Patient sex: M
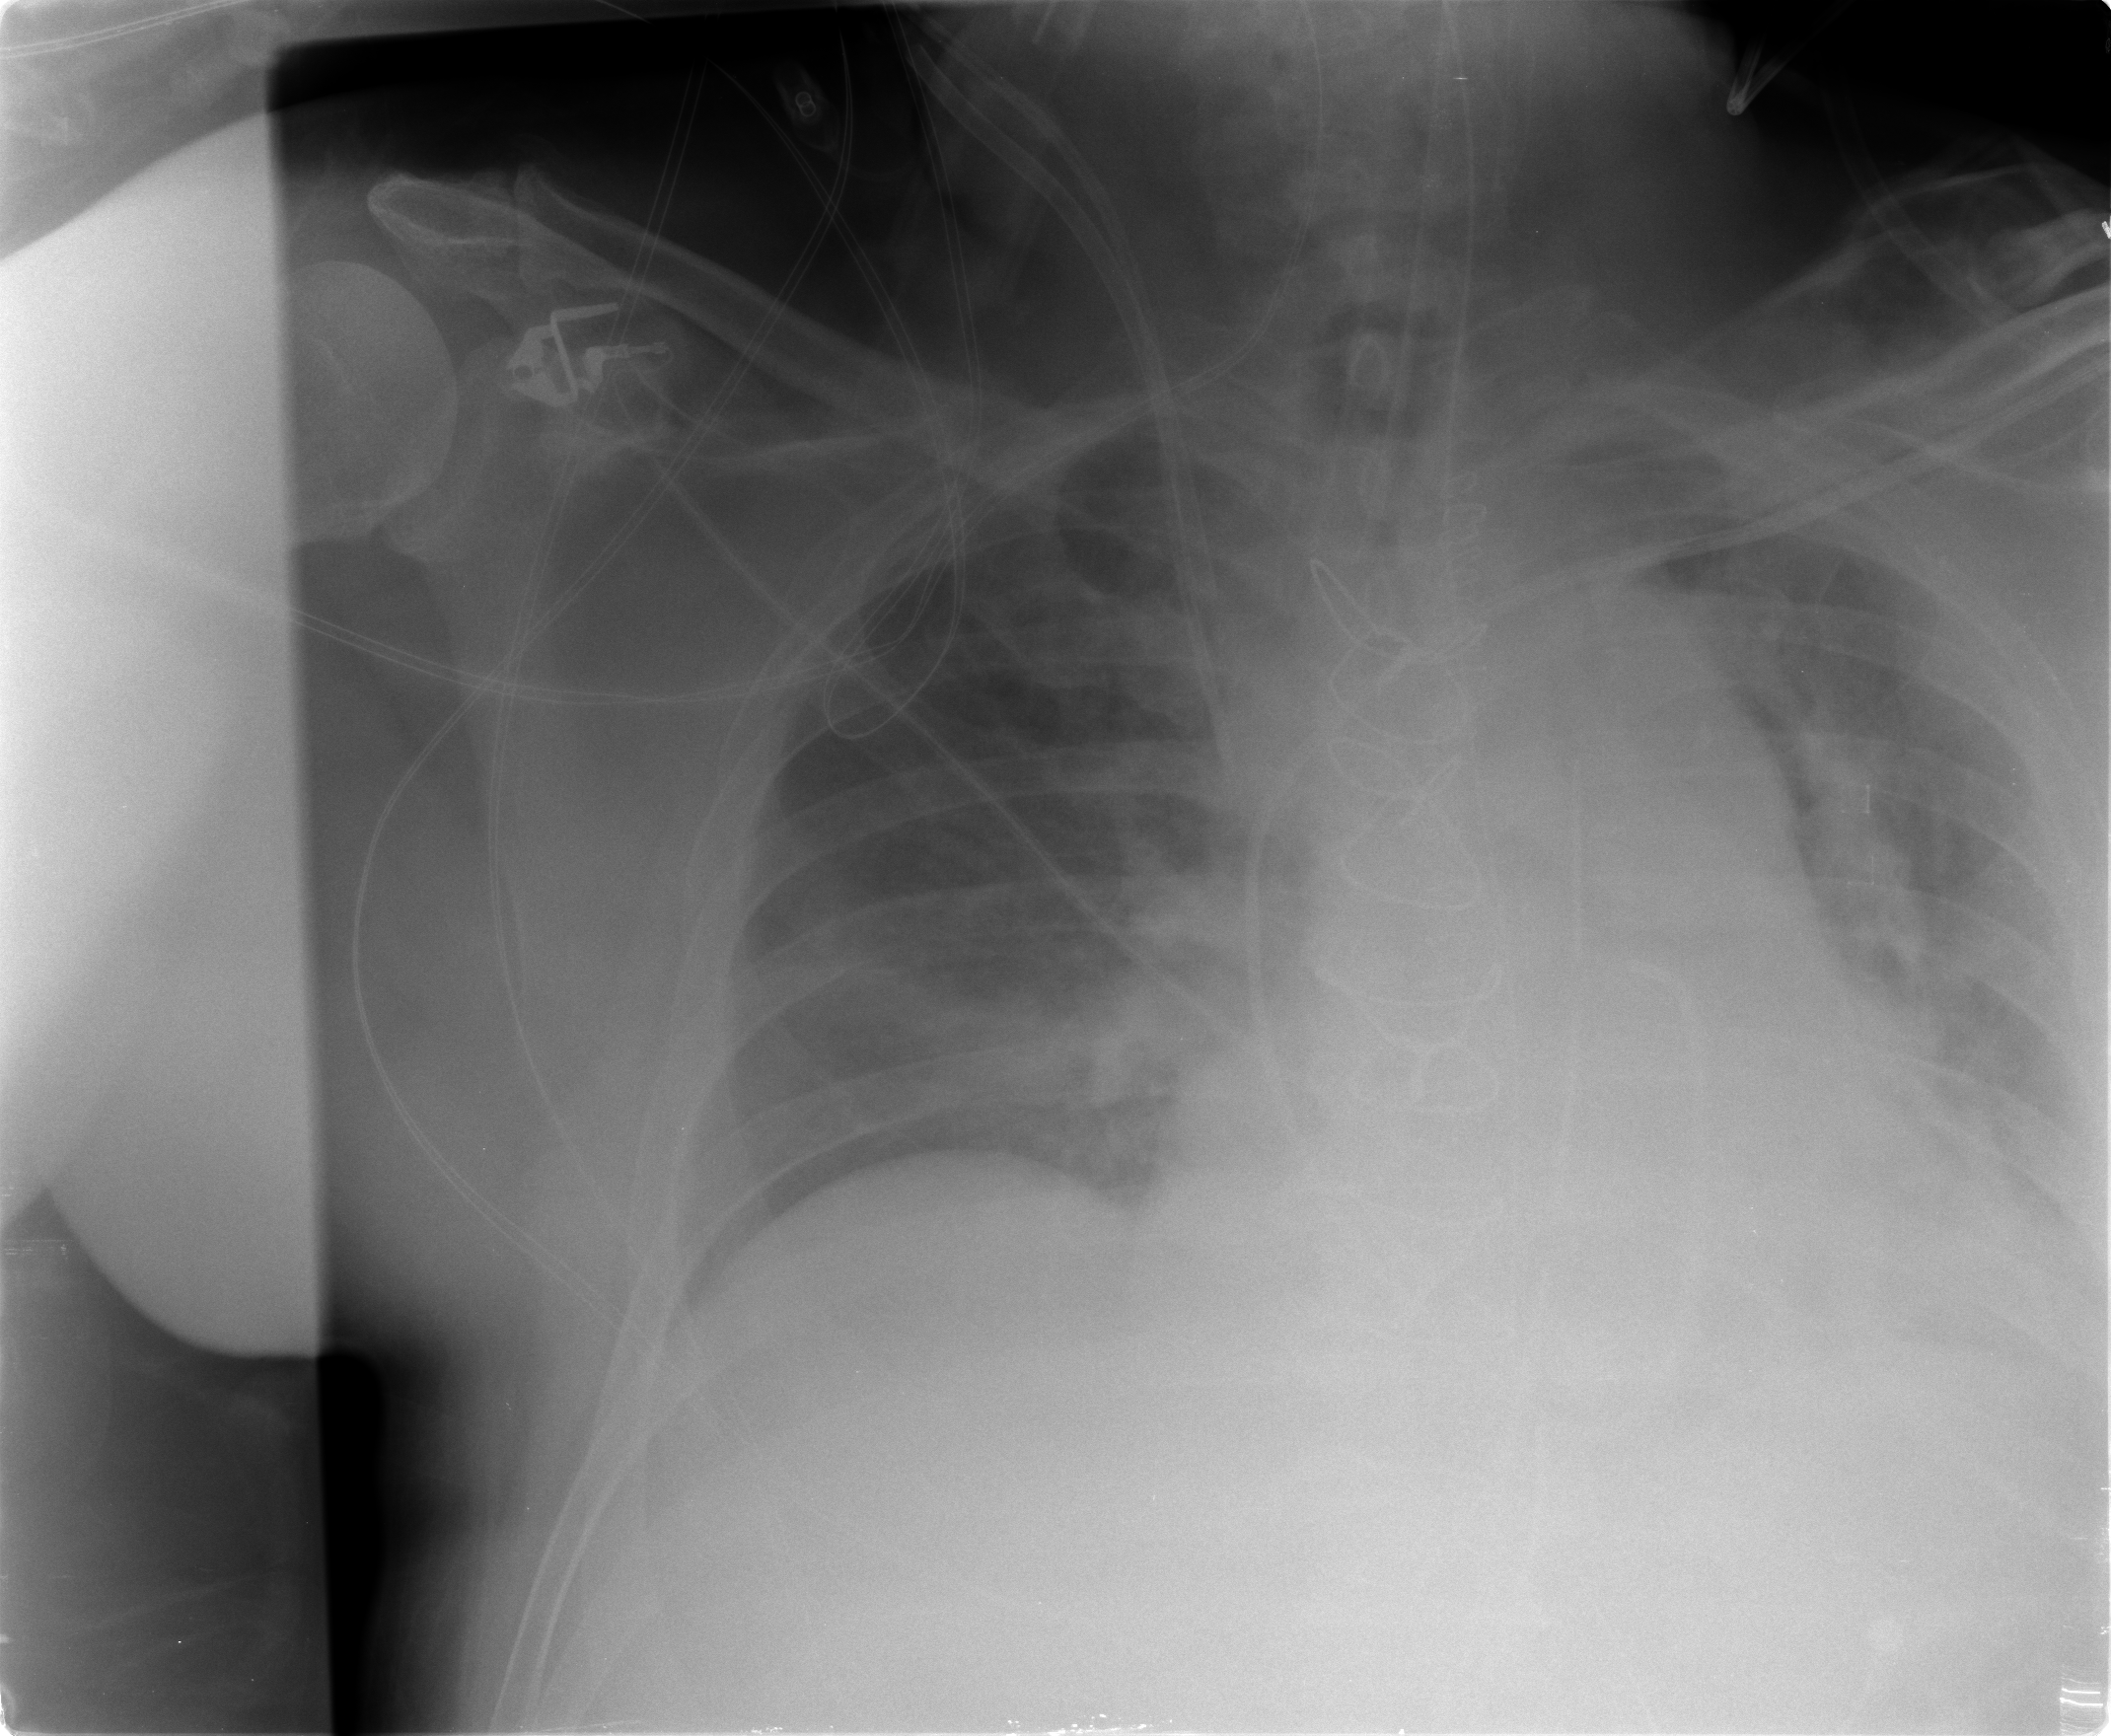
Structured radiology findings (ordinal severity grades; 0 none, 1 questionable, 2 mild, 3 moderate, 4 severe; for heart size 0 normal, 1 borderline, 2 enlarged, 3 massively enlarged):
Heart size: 2
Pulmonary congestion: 3
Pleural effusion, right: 0
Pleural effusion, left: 2
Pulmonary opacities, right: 2
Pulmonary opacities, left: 2
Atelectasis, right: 2
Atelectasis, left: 2